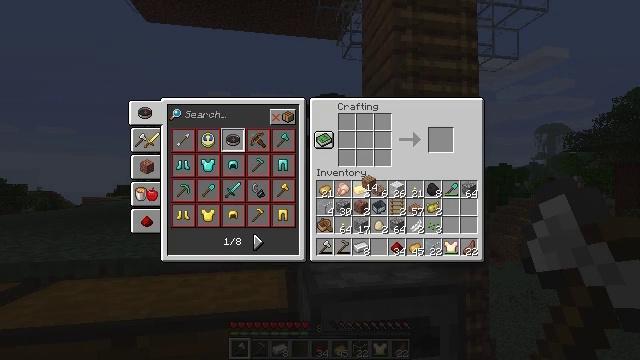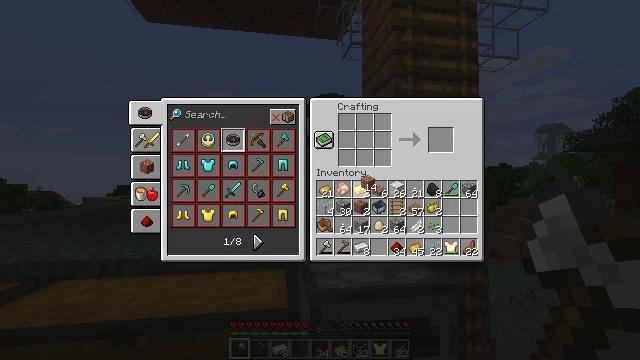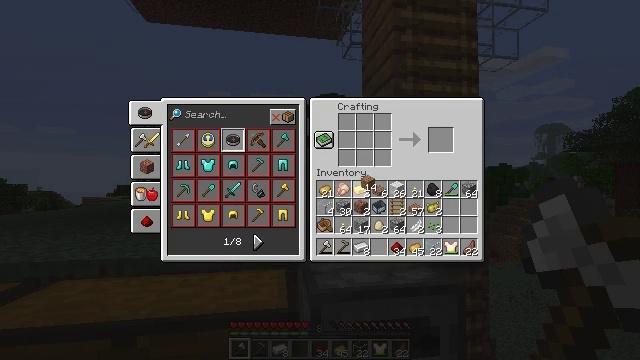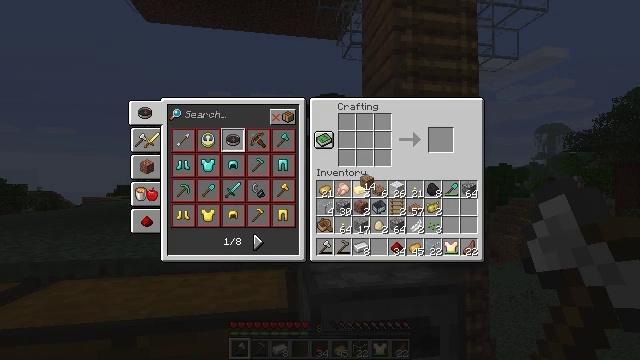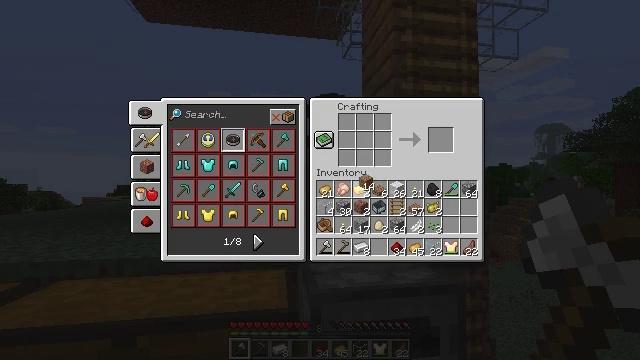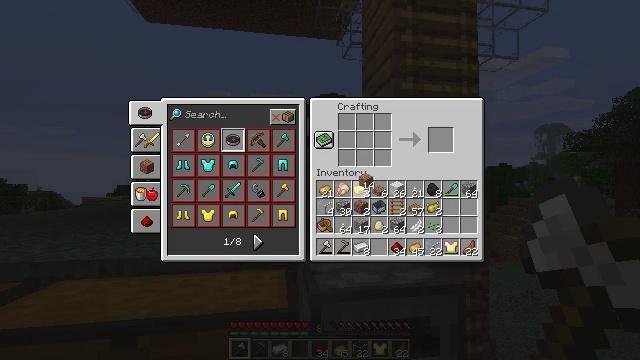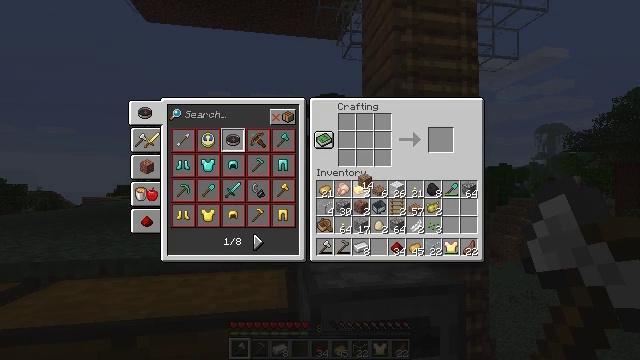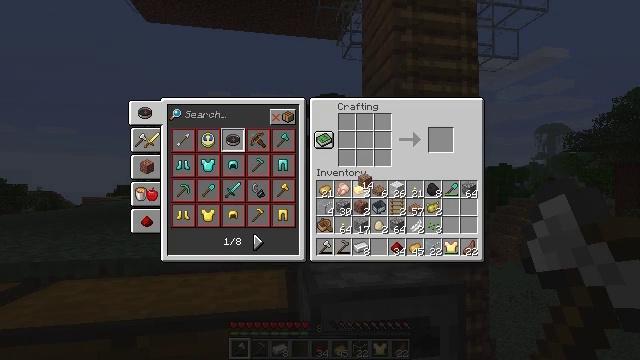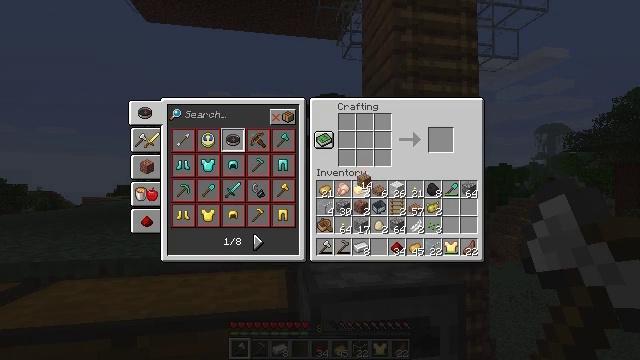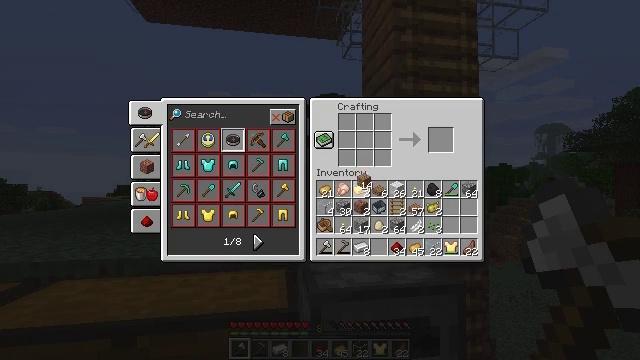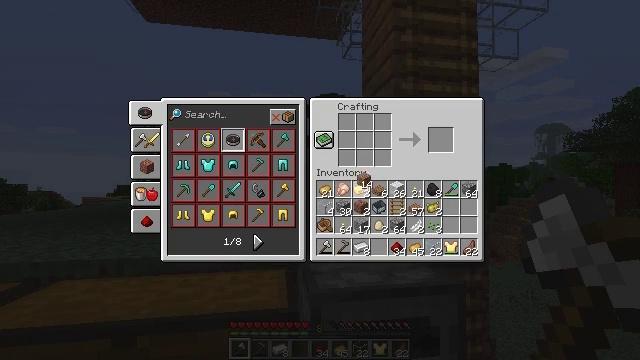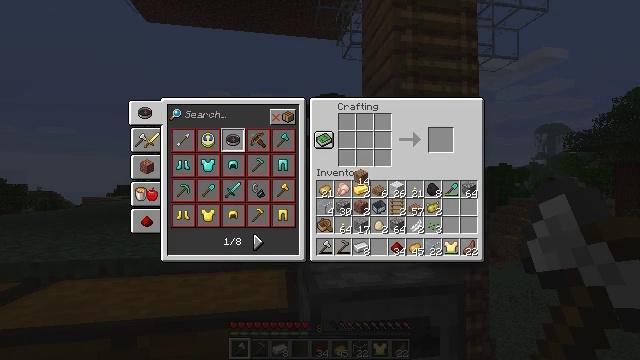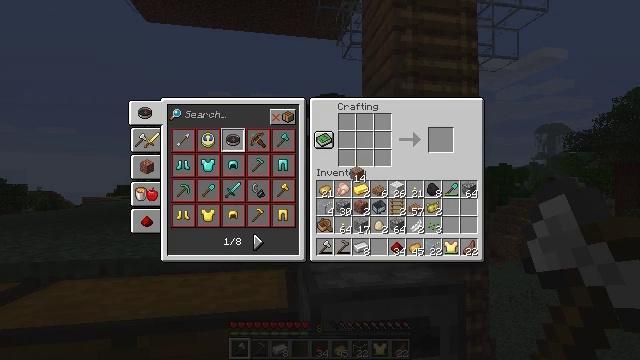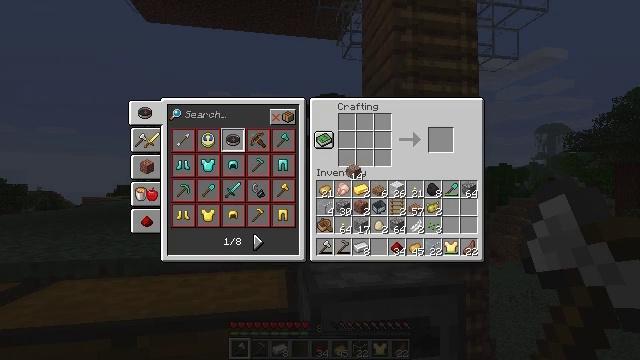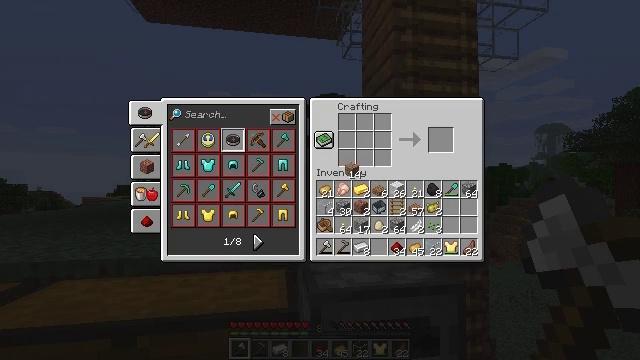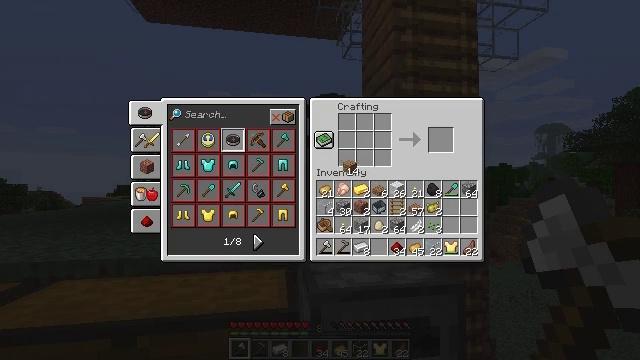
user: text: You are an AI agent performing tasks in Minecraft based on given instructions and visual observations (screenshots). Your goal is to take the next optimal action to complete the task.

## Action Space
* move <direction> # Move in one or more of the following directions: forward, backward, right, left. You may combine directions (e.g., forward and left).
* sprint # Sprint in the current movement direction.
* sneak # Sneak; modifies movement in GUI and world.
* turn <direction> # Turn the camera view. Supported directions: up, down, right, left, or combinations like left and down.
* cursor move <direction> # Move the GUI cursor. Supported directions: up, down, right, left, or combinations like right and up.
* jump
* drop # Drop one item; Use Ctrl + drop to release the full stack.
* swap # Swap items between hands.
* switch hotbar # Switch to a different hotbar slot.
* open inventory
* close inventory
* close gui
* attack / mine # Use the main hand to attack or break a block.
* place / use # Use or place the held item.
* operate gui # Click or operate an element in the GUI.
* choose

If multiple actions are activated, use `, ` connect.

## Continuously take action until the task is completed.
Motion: motion action
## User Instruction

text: Build a jungle trapdoor with jungle planks.
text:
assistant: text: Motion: no_op
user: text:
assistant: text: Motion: no_op
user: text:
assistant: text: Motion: no_op
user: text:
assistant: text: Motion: no_op
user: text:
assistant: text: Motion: no_op
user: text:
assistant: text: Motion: no_op
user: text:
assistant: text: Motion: no_op
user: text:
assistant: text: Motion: no_op
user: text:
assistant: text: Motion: no_op
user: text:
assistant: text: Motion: no_op
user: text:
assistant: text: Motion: no_op
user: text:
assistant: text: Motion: no_op
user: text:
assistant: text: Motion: no_op
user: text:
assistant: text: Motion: no_op
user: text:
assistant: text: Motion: no_op
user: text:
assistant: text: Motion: no_op
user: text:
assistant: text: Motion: no_op
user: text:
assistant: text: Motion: no_op
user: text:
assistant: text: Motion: no_op
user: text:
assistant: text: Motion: no_op
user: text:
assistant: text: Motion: no_op
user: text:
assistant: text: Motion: no_op
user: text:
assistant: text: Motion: no_op
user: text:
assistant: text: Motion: no_op
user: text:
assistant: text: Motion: no_op
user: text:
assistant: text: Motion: no_op
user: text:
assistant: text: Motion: no_op
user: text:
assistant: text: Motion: no_op
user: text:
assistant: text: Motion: no_op
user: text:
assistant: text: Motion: no_op